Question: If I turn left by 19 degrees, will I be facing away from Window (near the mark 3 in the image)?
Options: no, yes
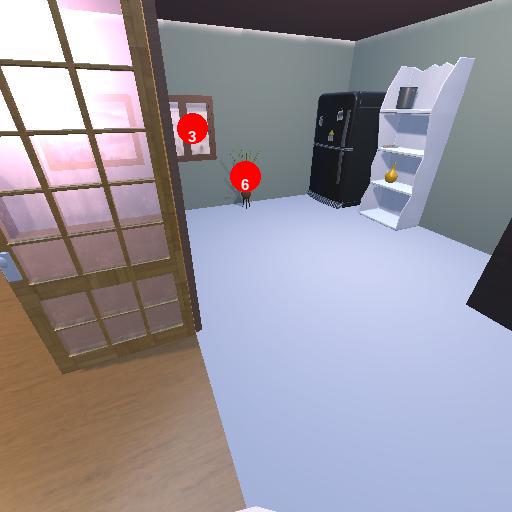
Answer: no